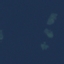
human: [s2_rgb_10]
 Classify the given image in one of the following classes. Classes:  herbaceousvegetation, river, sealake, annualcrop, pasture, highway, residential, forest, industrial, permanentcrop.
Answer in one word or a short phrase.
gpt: SeaLake